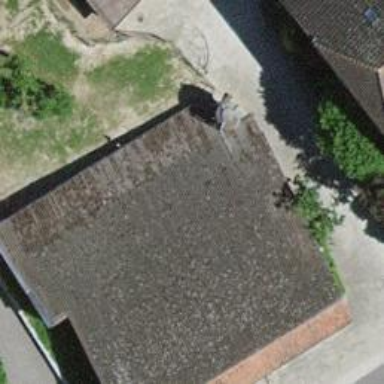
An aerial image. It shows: Rural barn.